Interaction volume radius: 5 \u00c5
Interaction volume height: 10 \u00c5
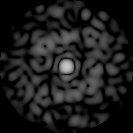
Disorder parameter: 0.8483